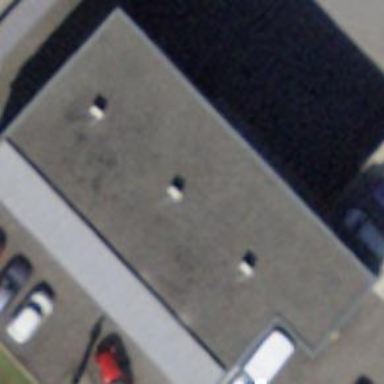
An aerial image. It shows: Building housing car shop.